Question: thanks for the upcoming assistance, I am working on a uploader and trying to add a javascript delete link to each extra input field. I have one that adds a child.

here is a codepen: <URL>
What I am wanting to do is during creation of the extra input fields, Here is my code if anyone is able to help.
I also tried these methods and they didnt work
'''
<script language="javascript">
<!--
function _add_more() {
files.appendChild(document.createElement("br"));
var del = document.createTextNode("Delete ");
document.getElementById("files").appendChild(del);
var extra = document.createElement('input');
extra.type="file";
extra.id="images[]";
extra.name="images[]";
extra.size="50";
extra.accept="image/jpeg";
document.getElementById("files").appendChild(extra);
}
</script>
'''
I tried changing what I have for that line into
'''
var del = document.createTextNode('<a href="javascript:_del_extra();">delete</a> ');
'''
But it just showed it as text instead of making it a clickable link, I am really unsure on how to create the function to remove a child without effecting any others. Thank you for the upcoming support
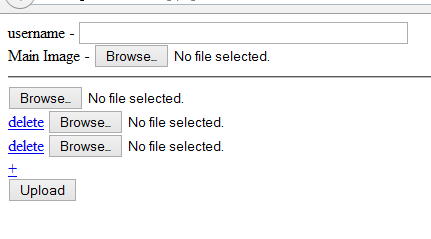
Answer: You'll need to attach an event handler to the click of the delete link.
Something like this. ()
'''
<script language="javascript">
function _add_more() {
var del = document.createElement("a");
del.appendChild(document.createTextNode("Delete"));
del.href="#"; // Apply link styling
var extra = document.createElement('input');
extra.type="file";
extra.id="images[]";
extra.name="images[]";
extra.size="50";
extra.accept="image/jpeg";
var additionalFile = document.createElement('span');
additionalFile.appendChild(document.createElement("br"));
additionalFile.appendChild(del);
additionalFile.appendChild(extra);
document.getElementById("files").appendChild(additionalFile);
del.addEventListener('click', function(event){
additionalFile.parentElement.removeChild(additionalFile);
event.preventDefault();
});
}
</script>
'''